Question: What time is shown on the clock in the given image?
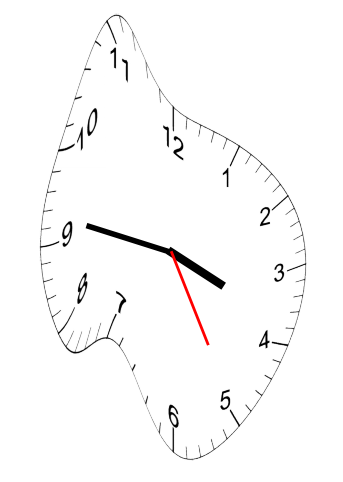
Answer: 03:46:25